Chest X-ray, PA view. Patient: 70 years old, sex M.
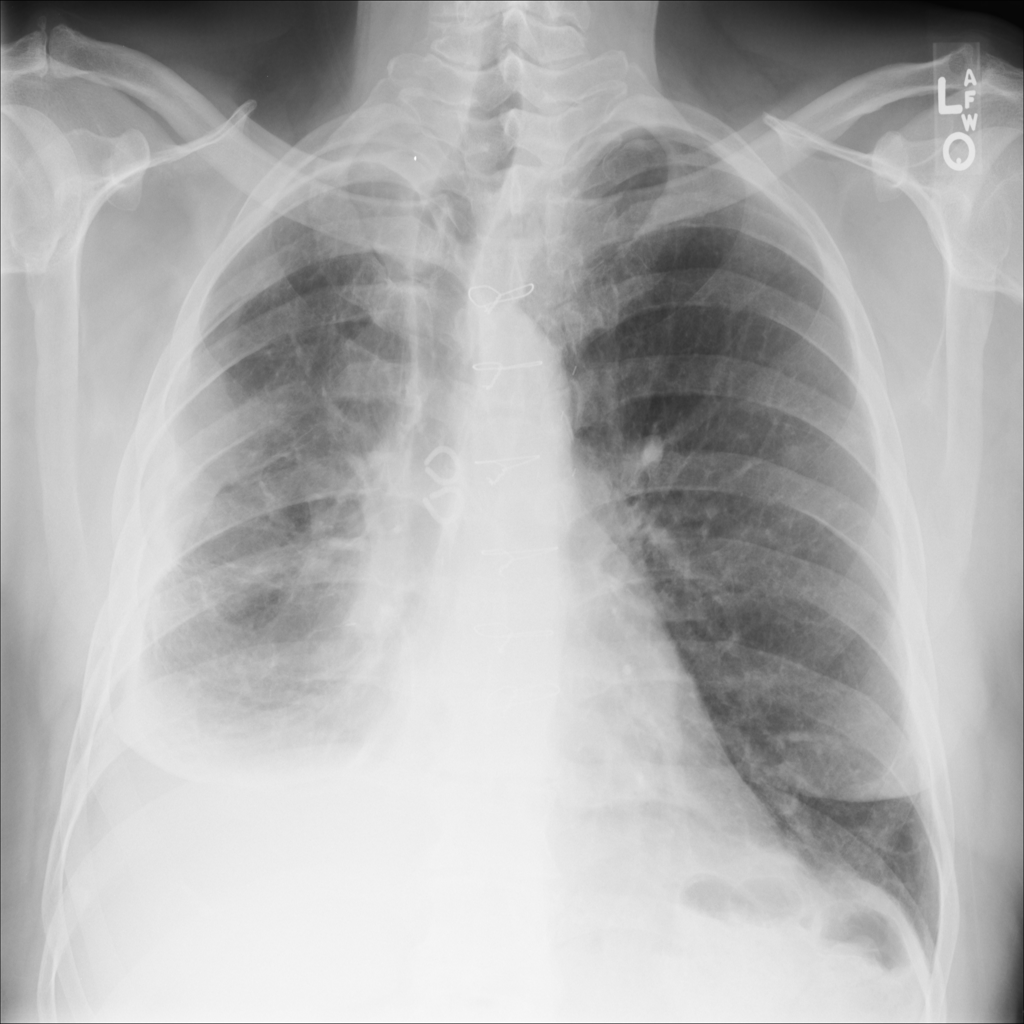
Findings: Effusion, Infiltration, Mass